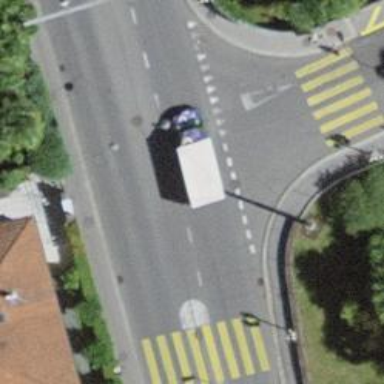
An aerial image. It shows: Road with traffic signals.